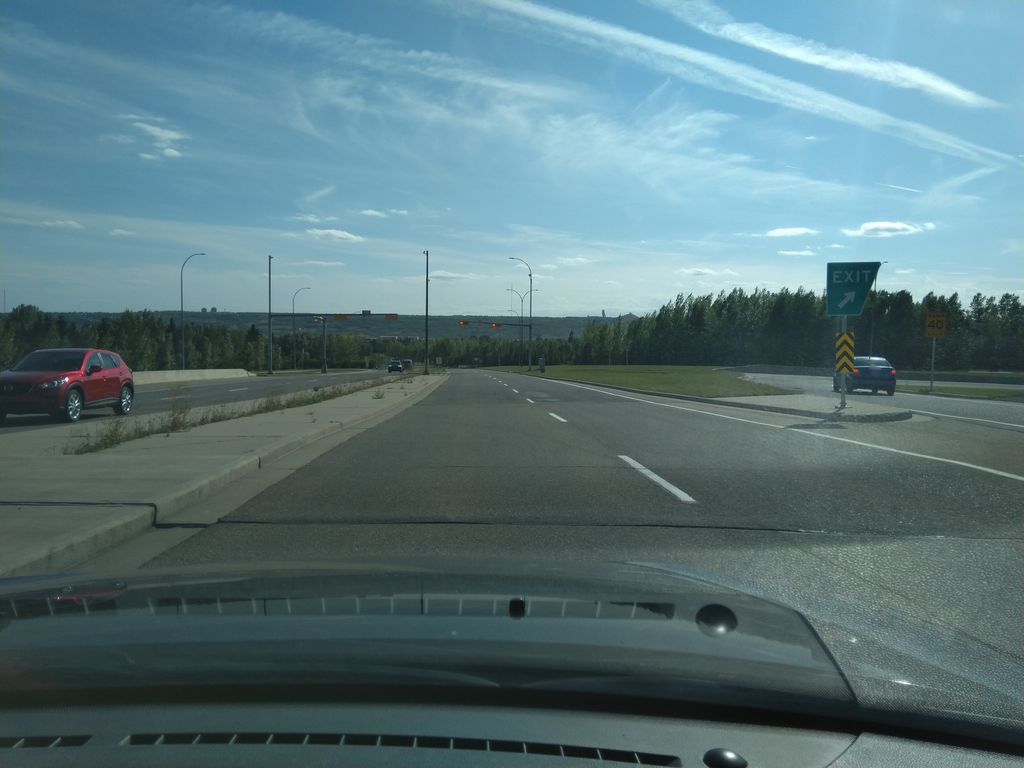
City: calgary